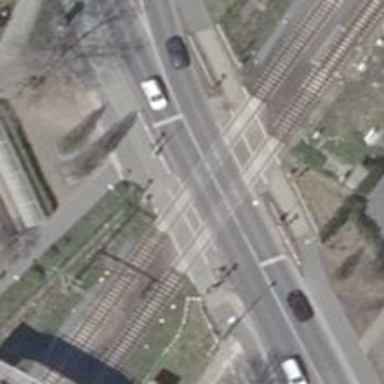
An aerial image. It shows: Railway crossing.